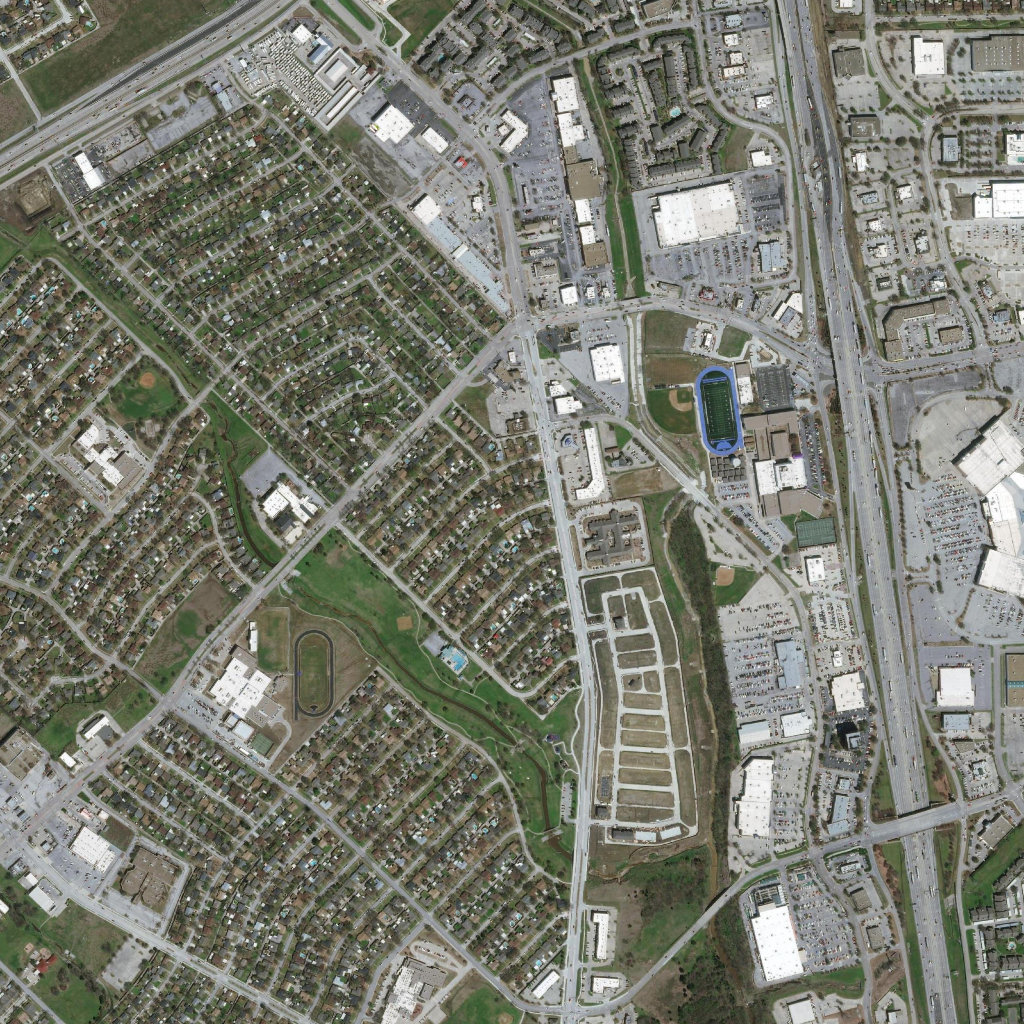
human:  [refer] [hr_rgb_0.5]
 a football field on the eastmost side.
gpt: <box>[[68, 36, 71, 43, 0]]</box>